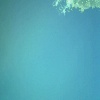
Label: water